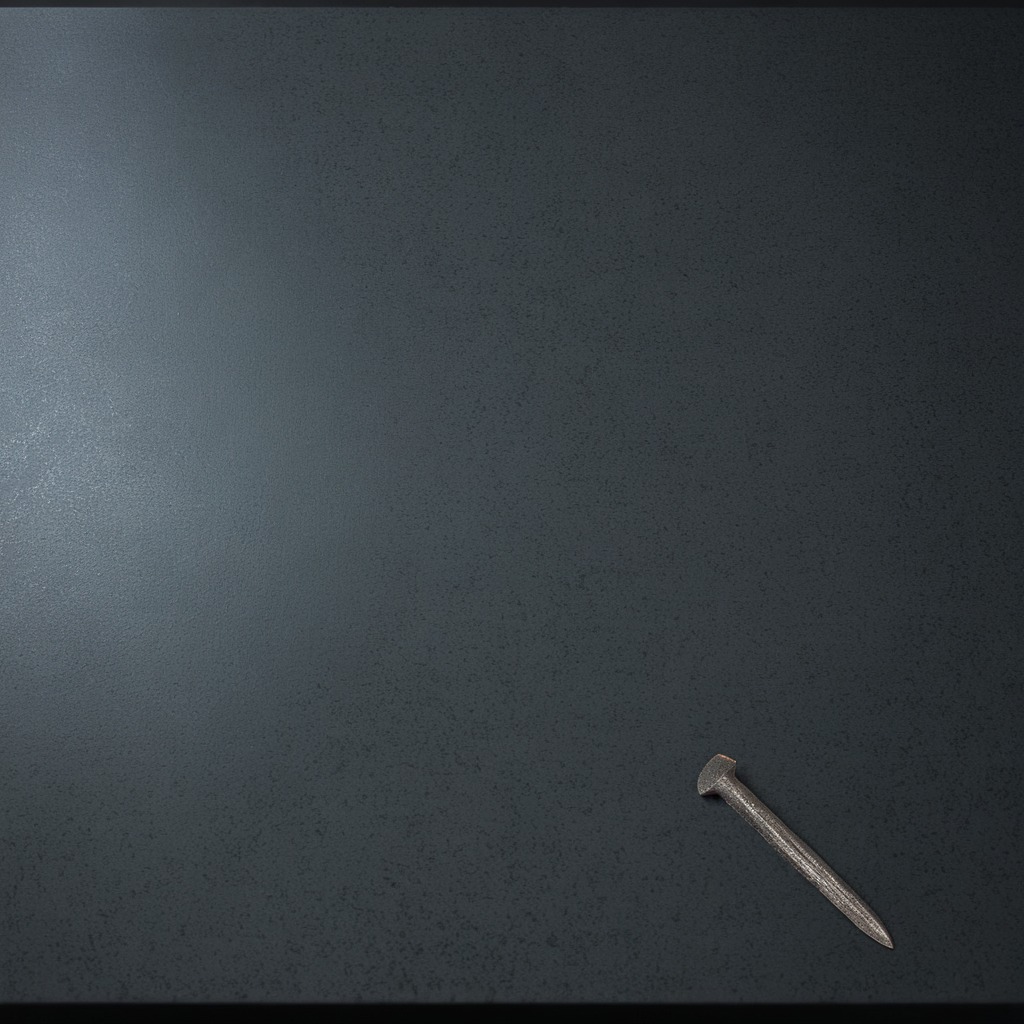
A nail is lying on a clean granite table inside a workshop at night.